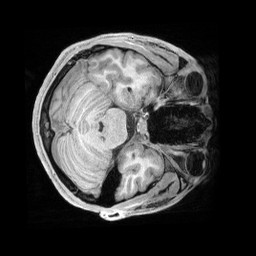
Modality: T1w
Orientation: axial
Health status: healthy
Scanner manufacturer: siemens
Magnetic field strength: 3 T
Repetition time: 2.4 s
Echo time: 0.00201 s